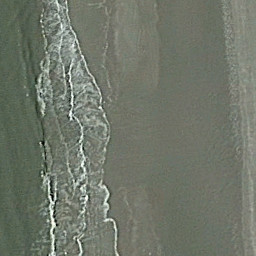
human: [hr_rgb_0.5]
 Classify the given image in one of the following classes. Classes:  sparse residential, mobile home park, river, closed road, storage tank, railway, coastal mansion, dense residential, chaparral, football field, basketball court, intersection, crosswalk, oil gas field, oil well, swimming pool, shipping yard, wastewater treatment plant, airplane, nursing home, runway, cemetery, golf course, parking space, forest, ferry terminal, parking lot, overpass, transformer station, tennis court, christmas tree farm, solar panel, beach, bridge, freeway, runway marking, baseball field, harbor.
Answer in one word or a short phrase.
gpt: beach